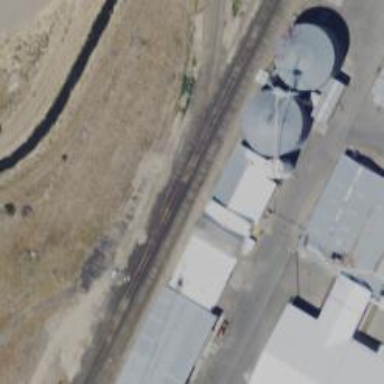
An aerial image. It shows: Railway siding with rails.